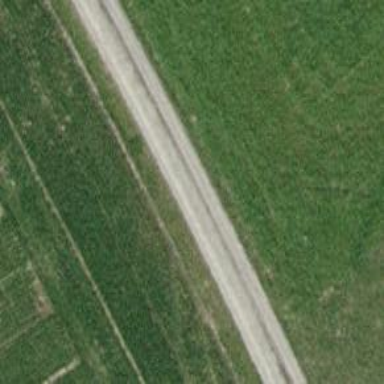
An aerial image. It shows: Dirt track with grade 3 quality.